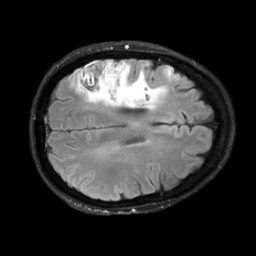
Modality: FLAIR
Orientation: axial
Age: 47
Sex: female
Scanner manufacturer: siemens
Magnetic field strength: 3 T
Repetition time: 9 s
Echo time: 0.099 s